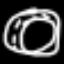
Label: donut